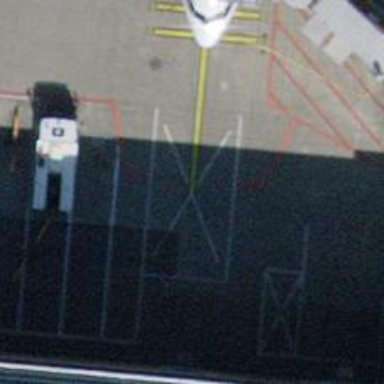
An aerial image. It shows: Airport parking position.